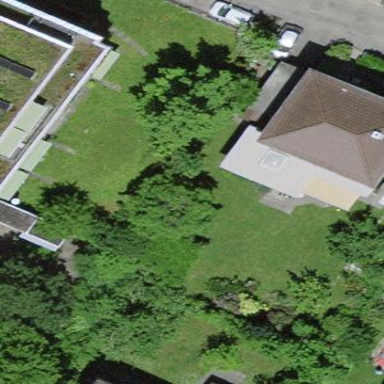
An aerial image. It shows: Hipped roof house.